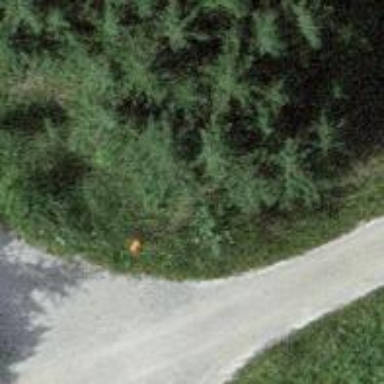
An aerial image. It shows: Orange aerial marker on pole.